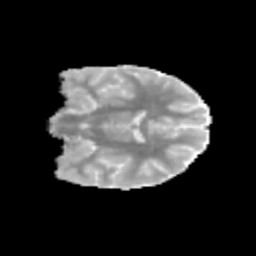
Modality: MD
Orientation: coronal
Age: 11
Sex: male
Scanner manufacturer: siemens
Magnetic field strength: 3 T
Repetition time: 3.8 s
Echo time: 0.07 s